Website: walmart
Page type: customer-info-address
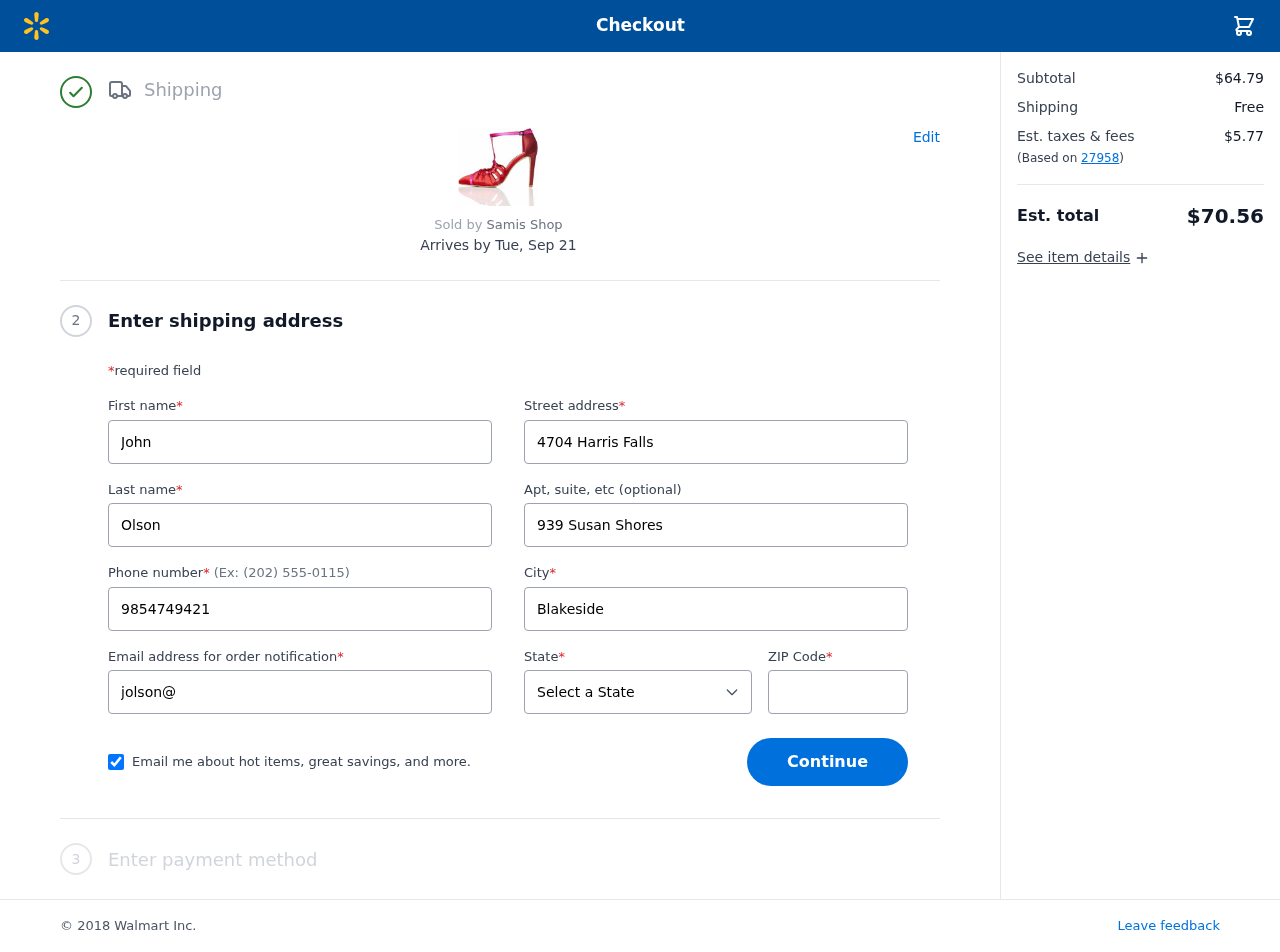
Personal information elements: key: PII_CITY
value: Blakeside
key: PII_EMAIL
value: jolson@hotmail.com
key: PII_FIRSTNAME
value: John
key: PII_LASTNAME
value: Olson
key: PII_PHONE
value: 9854749421
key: PII_POSTCODE
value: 27958
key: PII_STATE
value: South Carolina
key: PII_STREET
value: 4704 Harris Falls
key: PII_STREET2
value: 939 Susan Shores
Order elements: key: ORDER_DELIVERY_DATE
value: Tue, Sep 21
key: ORDER_SUBTOTAL
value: $64.79
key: ORDER_SHIPPING_COST
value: Free
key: ORDER_TAX
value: $5.77
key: ORDER_TOTAL
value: $70.56